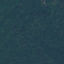
Land use / land cover: Forest